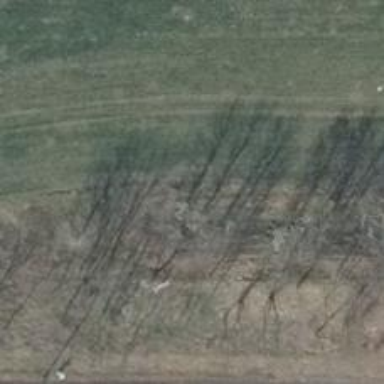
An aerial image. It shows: Hunting stand.